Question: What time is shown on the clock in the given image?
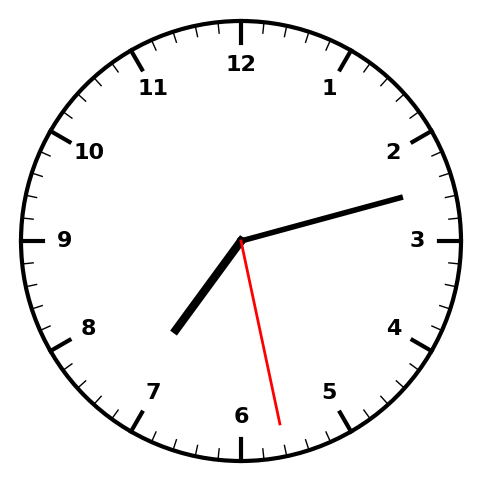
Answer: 07:12:28